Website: apple
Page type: address-validator
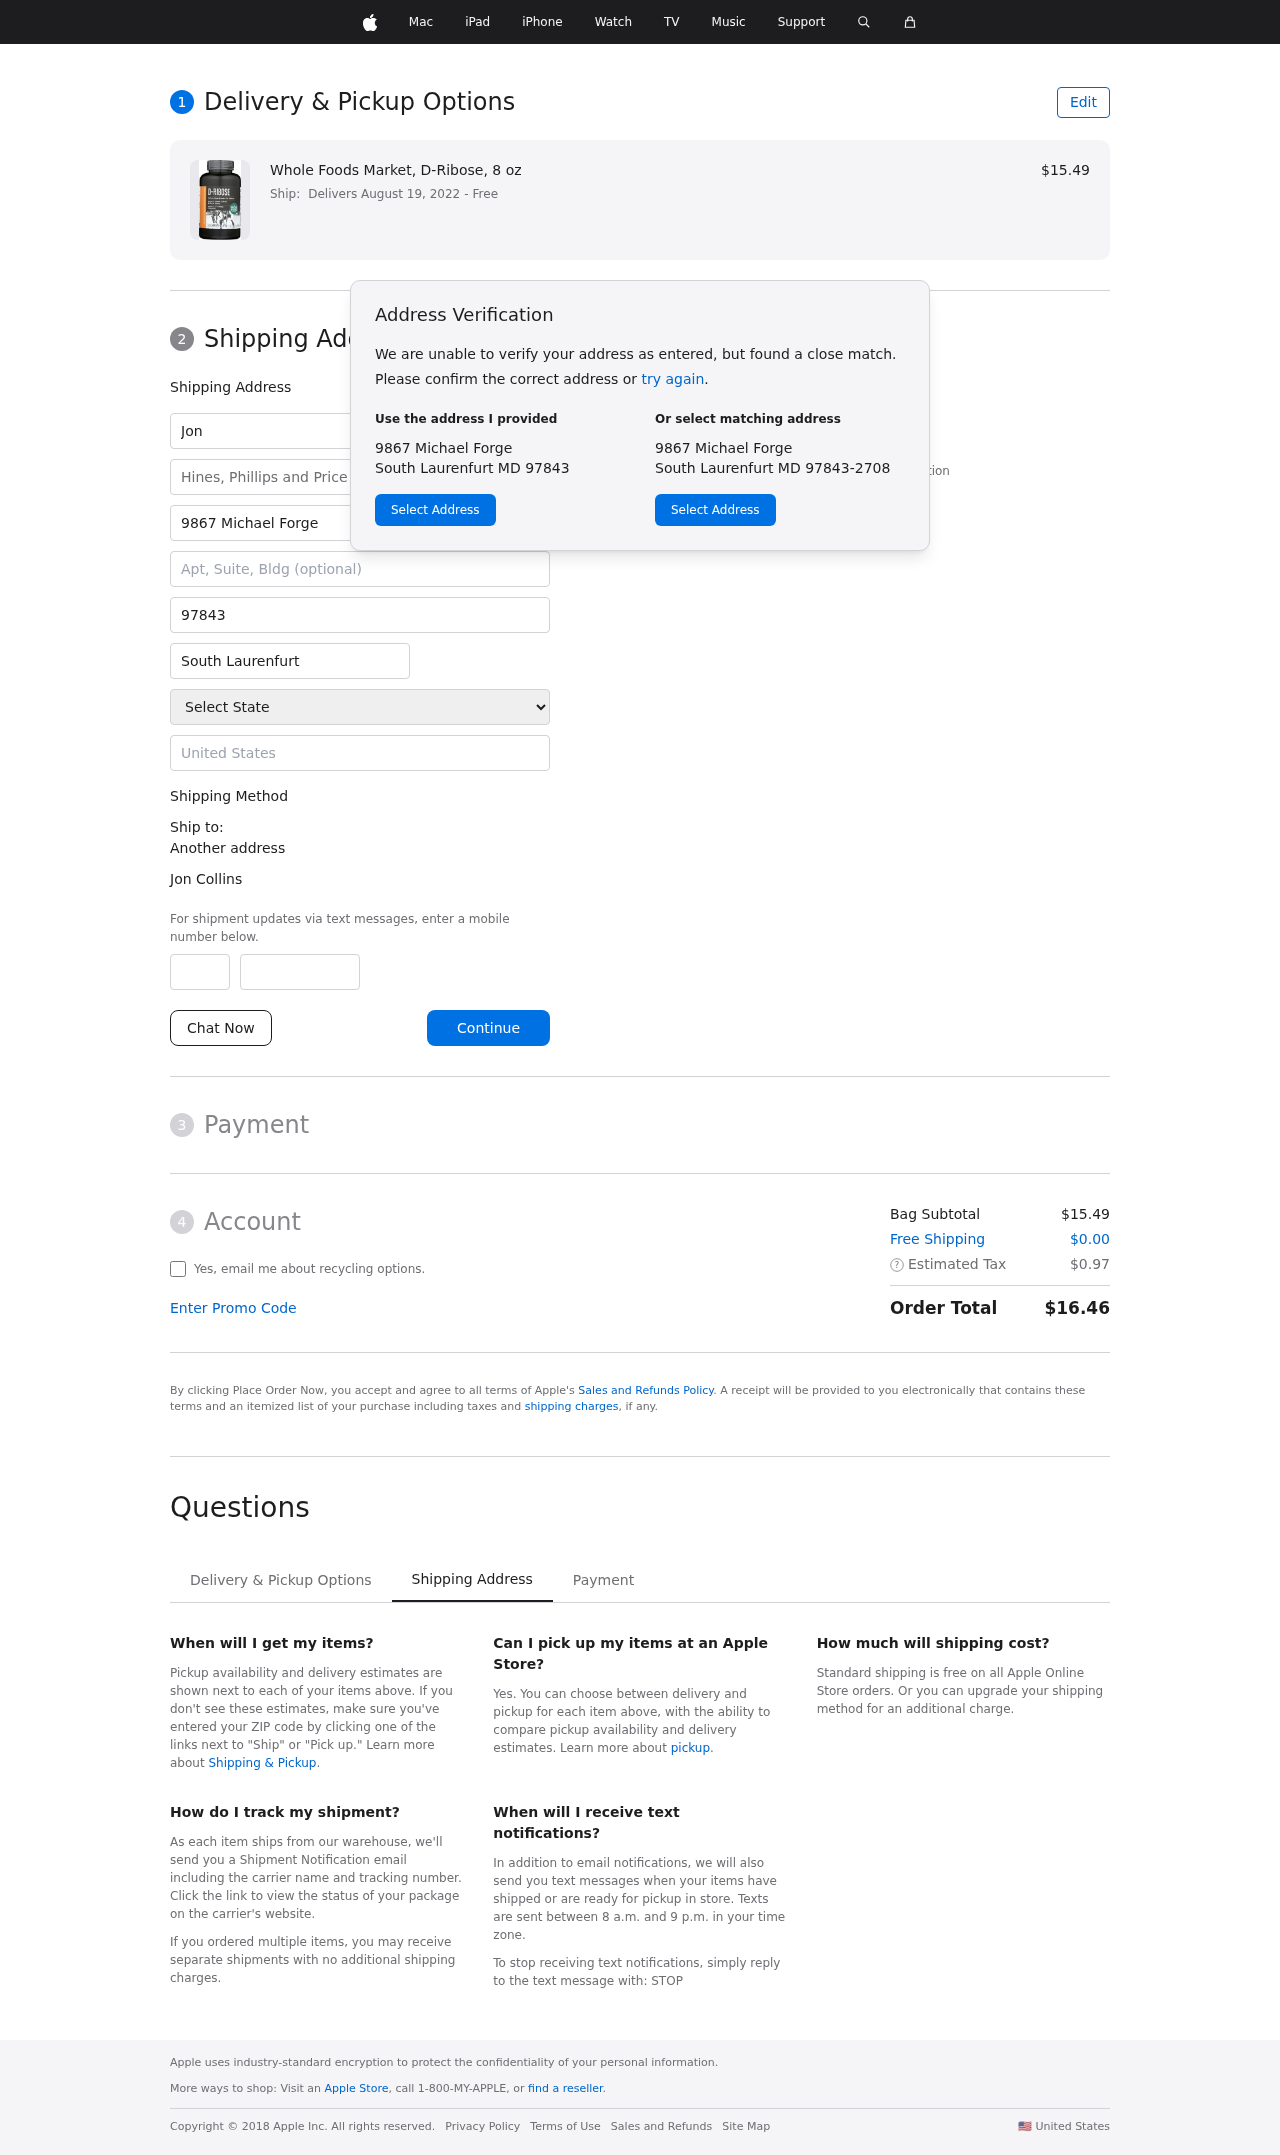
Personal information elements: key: PII_CITY
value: South Laurenfurt
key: PII_COMPANY
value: Hines, Phillips and Price
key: PII_COUNTRY
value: United States
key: PII_FIRSTNAME
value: Jon
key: PII_FULLNAME
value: Jon Collins
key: PII_LASTNAME
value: Collins
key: PII_PHONE_AREA
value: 282
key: PII_PHONE_SUFFIX
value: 1336
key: PII_POSTCODE
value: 97843
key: PII_STATE
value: Maryland
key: PII_STREET
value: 9867 Michael Forge
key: PII_CITY_STATE_ZIP
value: South Laurenfurt MD 97843
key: PII_STATE_ABBR
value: MD
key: PII_POSTCODE_FULL
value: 97843
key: PII_STATE_ABBR2
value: MD
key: PII_POSTCODE_NUMERIC
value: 97843
Product elements: key: PRODUCT1_NAME
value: Whole Foods Market, D-Ribose, 8 oz
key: PRODUCT1_PRICE
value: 15.49
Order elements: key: ORDER_DELIVERY_DATE
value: Delivers August 19, 2022
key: ORDER_SUBTOTAL
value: $15.49
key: ORDER_SHIPPING_COST
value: $0.00
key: ORDER_TAX
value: $0.97
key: ORDER_TOTAL
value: $16.46